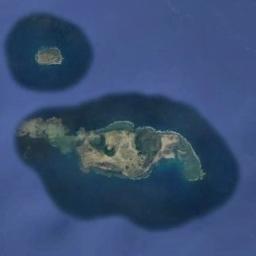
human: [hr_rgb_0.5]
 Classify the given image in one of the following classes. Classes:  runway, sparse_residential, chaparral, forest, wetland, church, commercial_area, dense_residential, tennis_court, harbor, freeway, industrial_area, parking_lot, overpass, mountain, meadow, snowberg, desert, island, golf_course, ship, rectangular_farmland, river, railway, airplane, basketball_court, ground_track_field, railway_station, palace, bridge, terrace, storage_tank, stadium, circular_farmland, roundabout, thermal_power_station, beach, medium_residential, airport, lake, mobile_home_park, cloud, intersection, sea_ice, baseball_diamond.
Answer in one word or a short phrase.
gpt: island